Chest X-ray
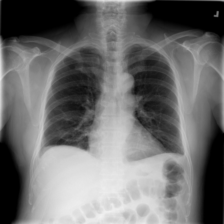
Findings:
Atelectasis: positive
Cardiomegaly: negative
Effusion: positive
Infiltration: positive
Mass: negative
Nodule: negative
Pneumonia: negative
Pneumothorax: negative
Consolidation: negative
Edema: negative
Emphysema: negative
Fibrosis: negative
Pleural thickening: negative
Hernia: negative